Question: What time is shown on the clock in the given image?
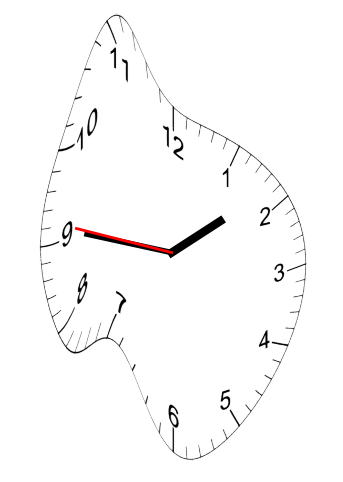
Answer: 01:45:46